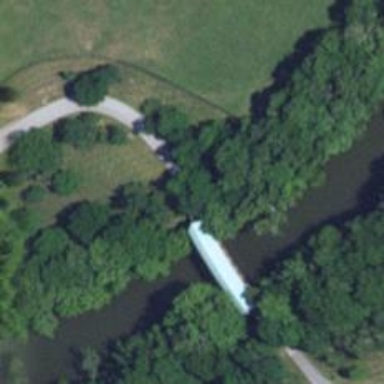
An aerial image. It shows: Covered bridge over service road.